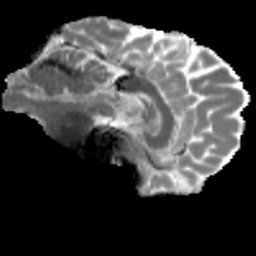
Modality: MD
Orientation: sagittal
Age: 25
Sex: male
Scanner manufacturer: siemens
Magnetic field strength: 3 T
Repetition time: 3.5 s
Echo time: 0.086 s